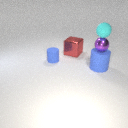
large red metal cube behind large blue rubber cylinder